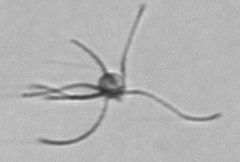
Label: Ophiaster